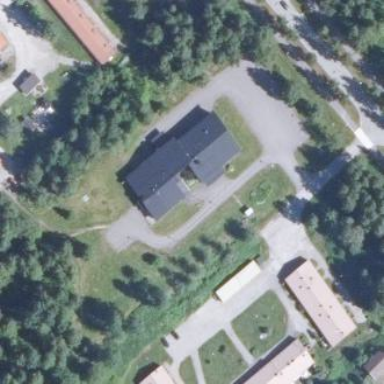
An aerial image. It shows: Building.